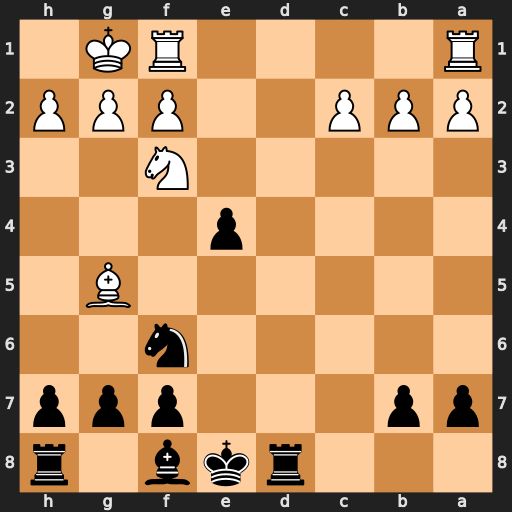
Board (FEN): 3rkb1r/pp3ppp/5n2/6B1/4p3/5N2/PPP2PPP/R4RK1
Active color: b
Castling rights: k
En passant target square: -
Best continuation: exf3 Bxf6 gxf6